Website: slack
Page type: receipt
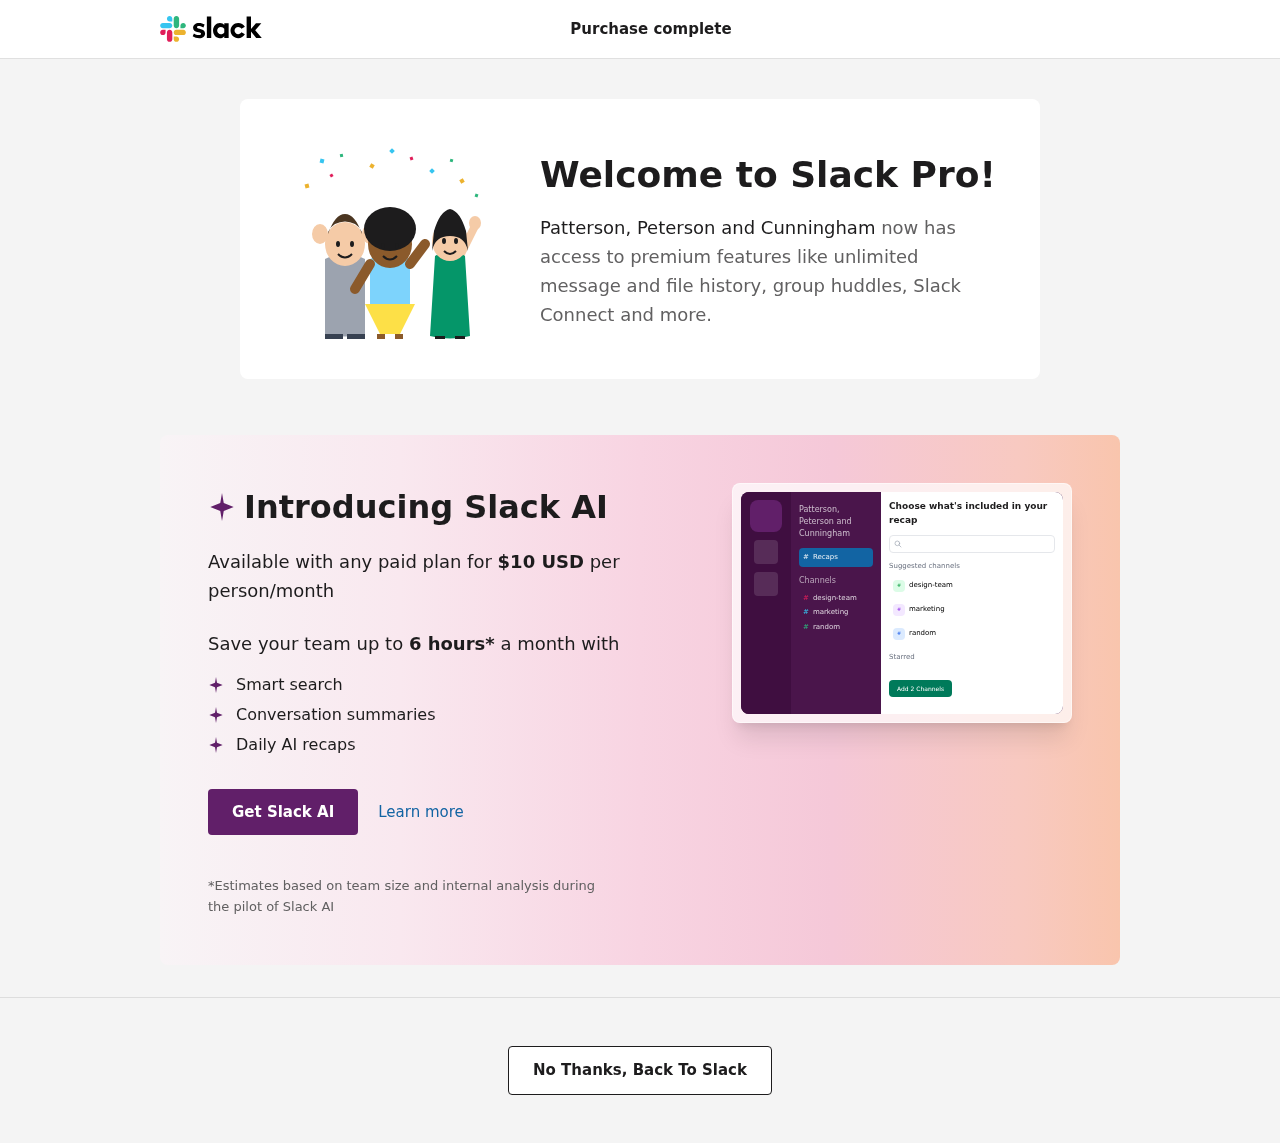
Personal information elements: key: PII_COMPANY
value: Patterson, Peterson and Cunningham